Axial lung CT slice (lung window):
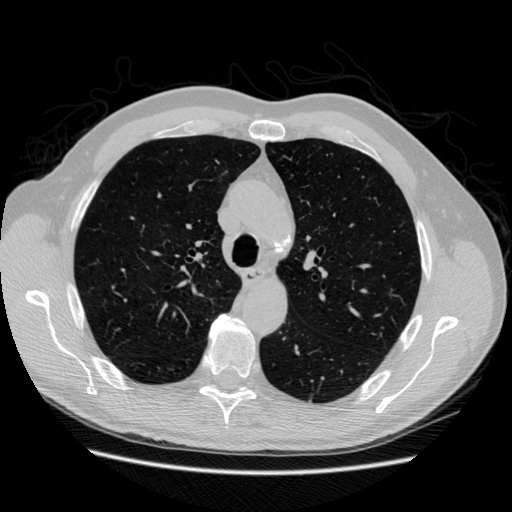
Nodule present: no